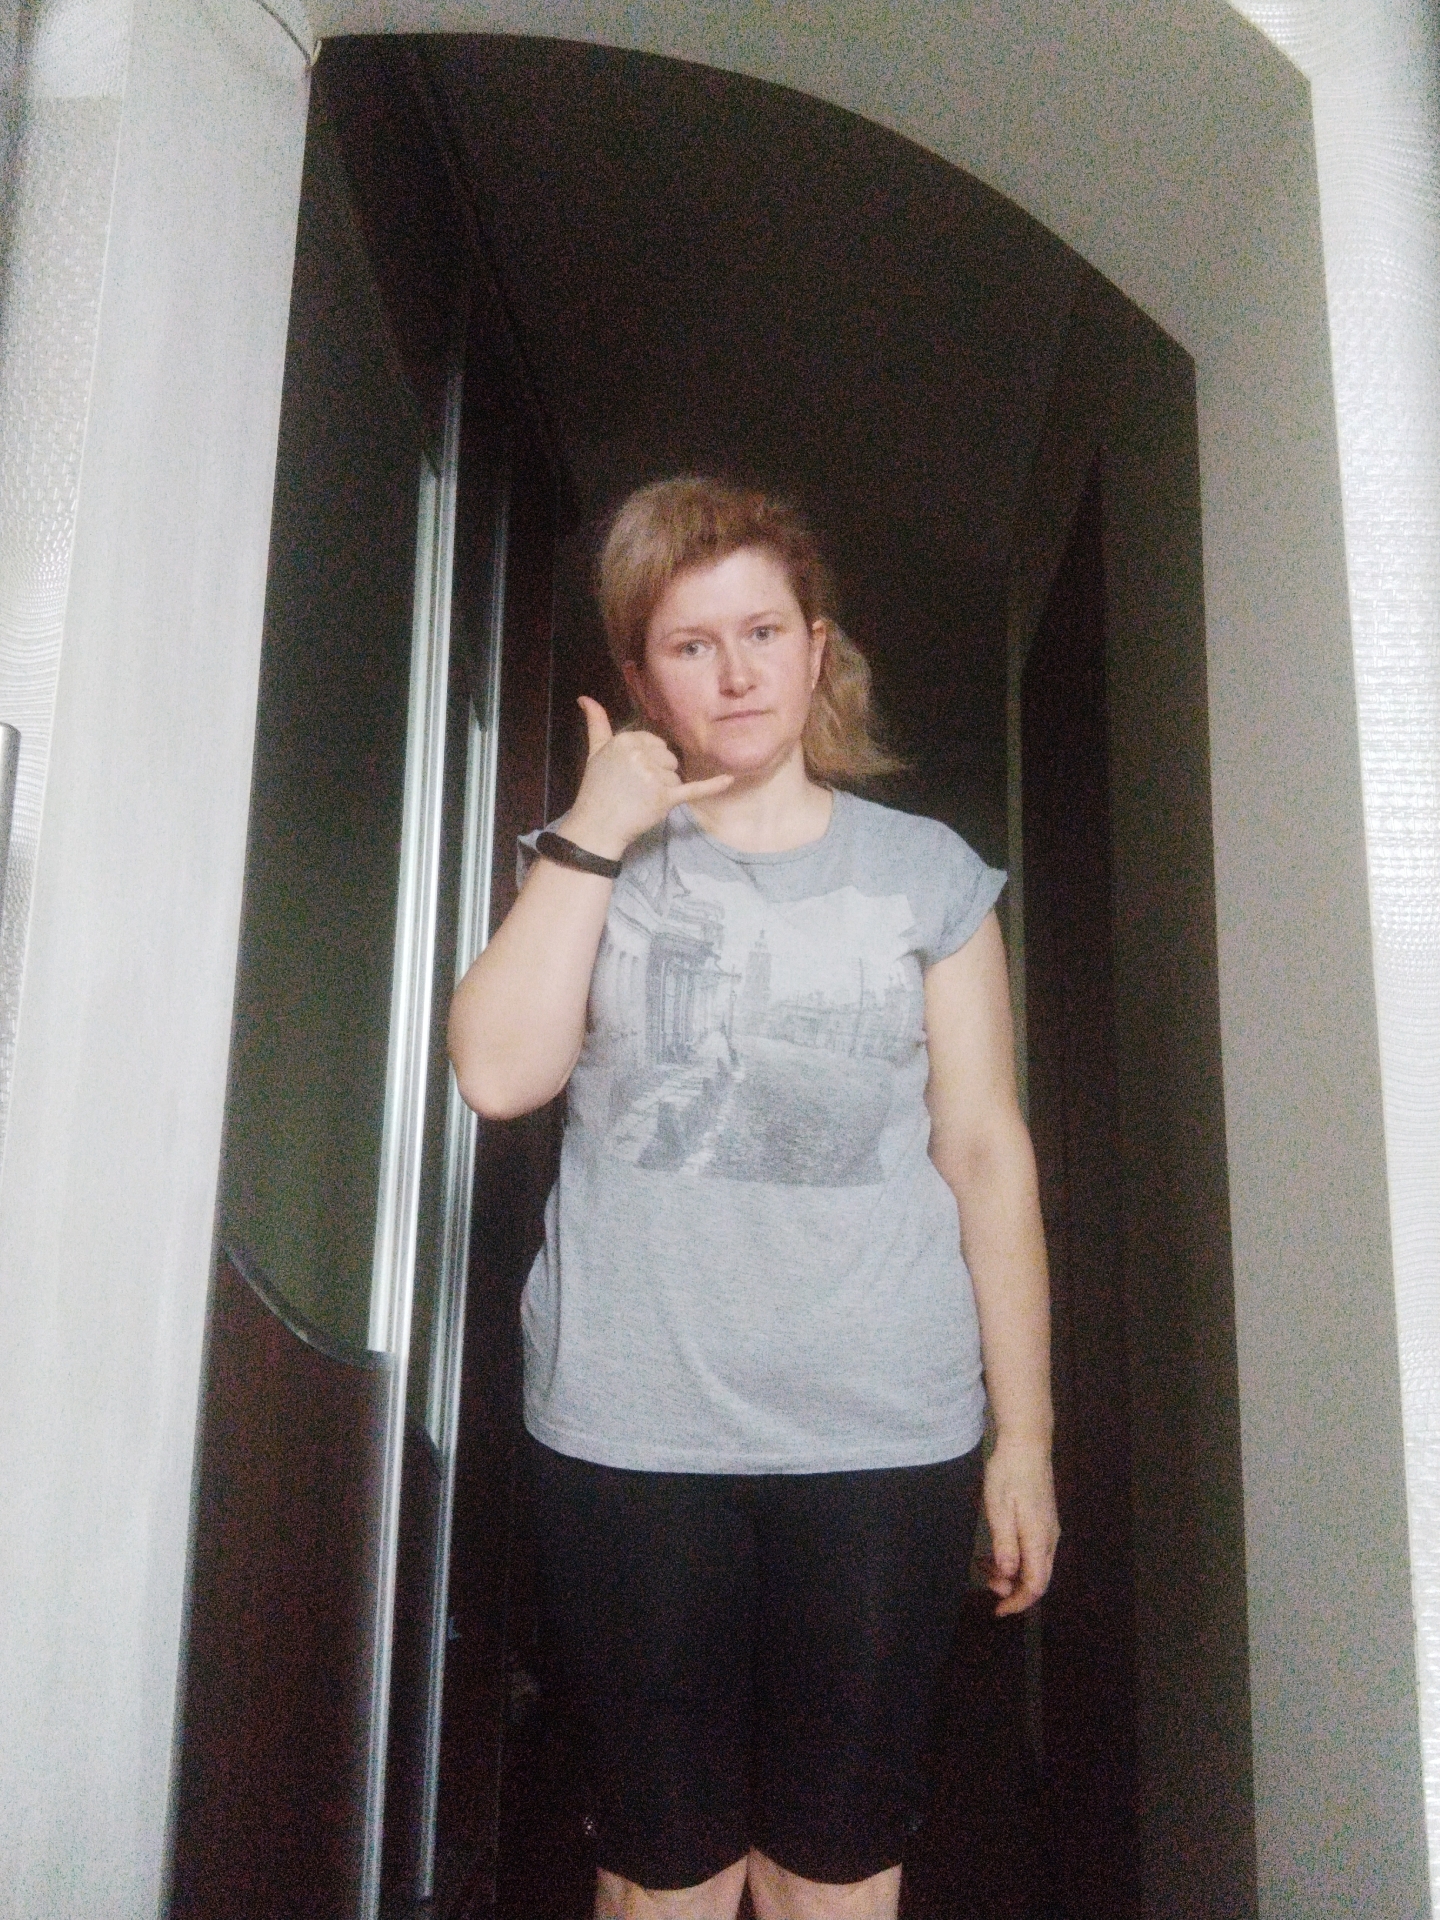
Label: noise